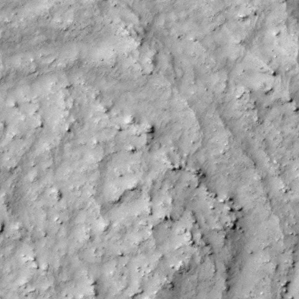
Label: non_frost